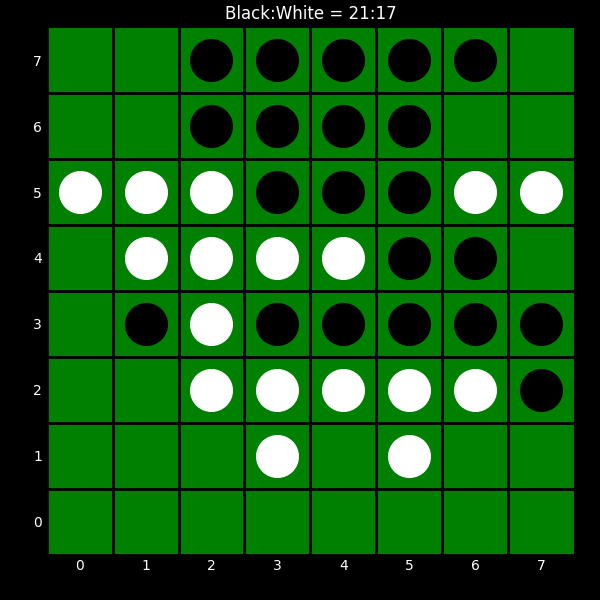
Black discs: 21
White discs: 17